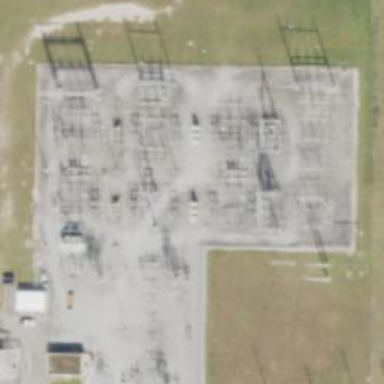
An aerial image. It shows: Switch for power supply.